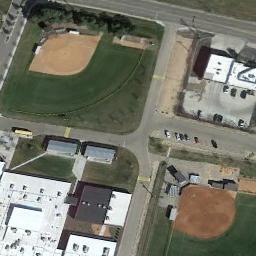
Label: baseball_diamond